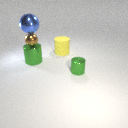
large yellow rubber cylinder to the right of large green metal cylinder